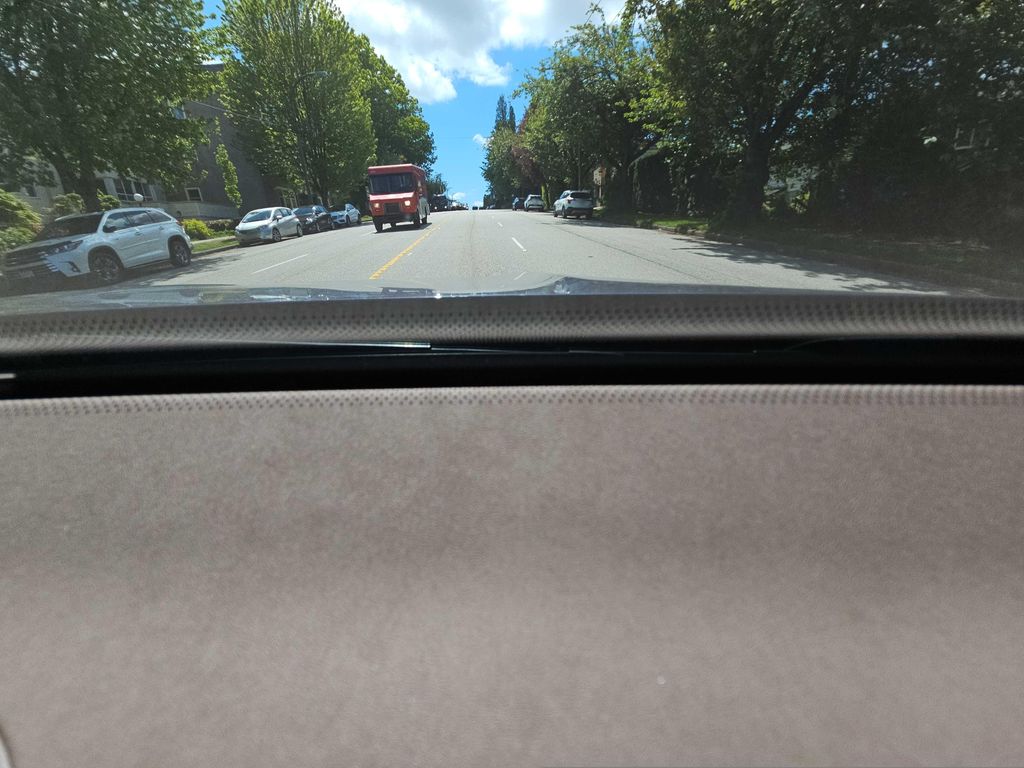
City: vancouver